Question: Here is the sub
'''
Sub test()
With ThisWorkbook
.Worksheets("Sheet1").Range("A1").Value = 5
.Save
End With
End Sub
'''
Here is the vbscript that starts the sub
'''
Dim ObjExcel, ObjWB
Set ObjExcel = CreateObject("excel.application")
Set ObjWB = ObjExcel.Workbooks.Open("C:\Users\Owner\Desktop\Book1.xlsm")
ObjExcel.Visible = True
ObjExcel.Run "Book1.xlsm!test"
ObjWB.Close False
Set ObjExcel = Nothing ' Should I use ObjExcel.Quit instead ?
'if i use both I get the error
'''
I get the following vbscript run - time error

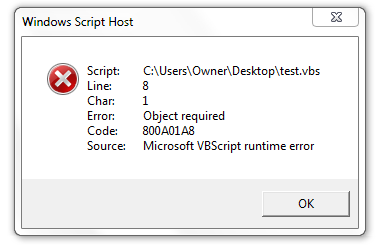
Answer: I'm going out on a limb here, since the code you posted apparently does raise an error (at least according to the comments in your code), but most likely you used 'ObjExcel.Quit' and 'Set ObjExcel = Nothing' in the wrong order. If you set 'ObjExcel' to 'Nothing' before calling 'ObjExcel.Quit' the variable doesn't contain an object with a 'Quit' method anymore, thus raising the error you observed.
You must use 'ObjExcel.Quit' if you want to terminate Excel. Without it the program will keep running even when the script terminates. However, you must call the method before setting the variable to 'Nothing' (which is optional), so change this:
'''
Set ObjExcel = Nothing
'''
to either this:
'''
ObjExcel.Quit
Set ObjExcel = Nothing
'''
or this:
'''
ObjExcel.Quit
'''